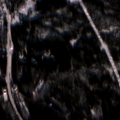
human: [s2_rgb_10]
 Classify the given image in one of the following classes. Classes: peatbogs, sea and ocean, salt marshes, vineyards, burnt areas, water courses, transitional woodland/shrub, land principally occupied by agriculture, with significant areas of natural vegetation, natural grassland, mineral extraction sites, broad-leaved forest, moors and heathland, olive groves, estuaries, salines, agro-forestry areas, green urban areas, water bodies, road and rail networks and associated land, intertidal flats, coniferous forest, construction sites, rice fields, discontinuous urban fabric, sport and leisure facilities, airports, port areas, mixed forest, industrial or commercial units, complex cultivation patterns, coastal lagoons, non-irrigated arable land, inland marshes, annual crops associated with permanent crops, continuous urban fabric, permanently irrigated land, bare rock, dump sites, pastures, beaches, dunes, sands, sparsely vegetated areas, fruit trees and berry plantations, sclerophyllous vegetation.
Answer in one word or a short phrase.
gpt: discontinuous urban fabric, broad-leaved forest, coniferous forest, mixed forest, transitional woodland/shrub